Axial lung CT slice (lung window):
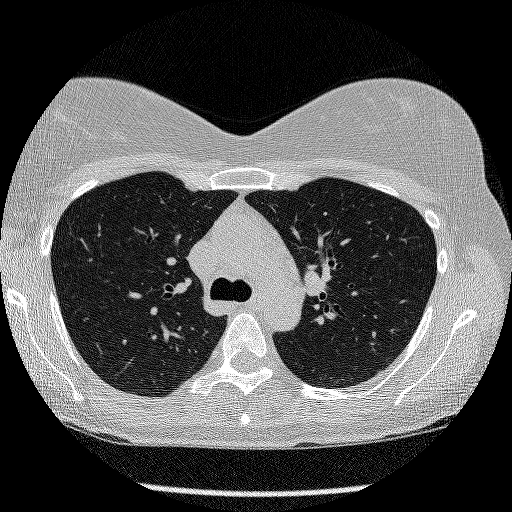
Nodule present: no